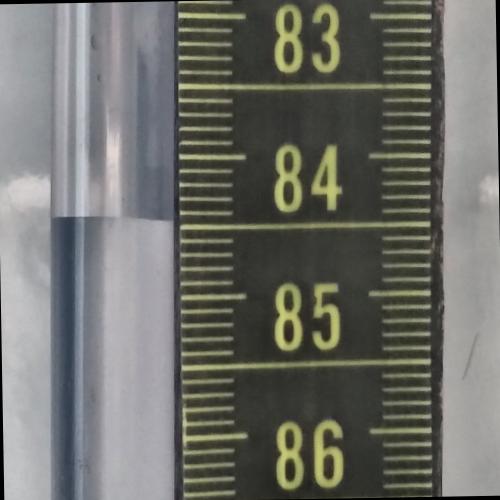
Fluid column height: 84.5 cm